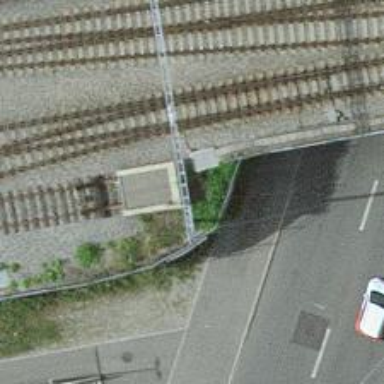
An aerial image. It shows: Rail siding with electrified tracks using contact line.